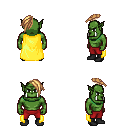
a pixel art fantasy rpg character, male body template, orc, green skin, yellow cape, red pants, light blonde long mohawk hairstyle, black shoes, four views (front, back, left, right), 2x2 character sprite sheet, small pixel art, hard edges, no anti-aliasing